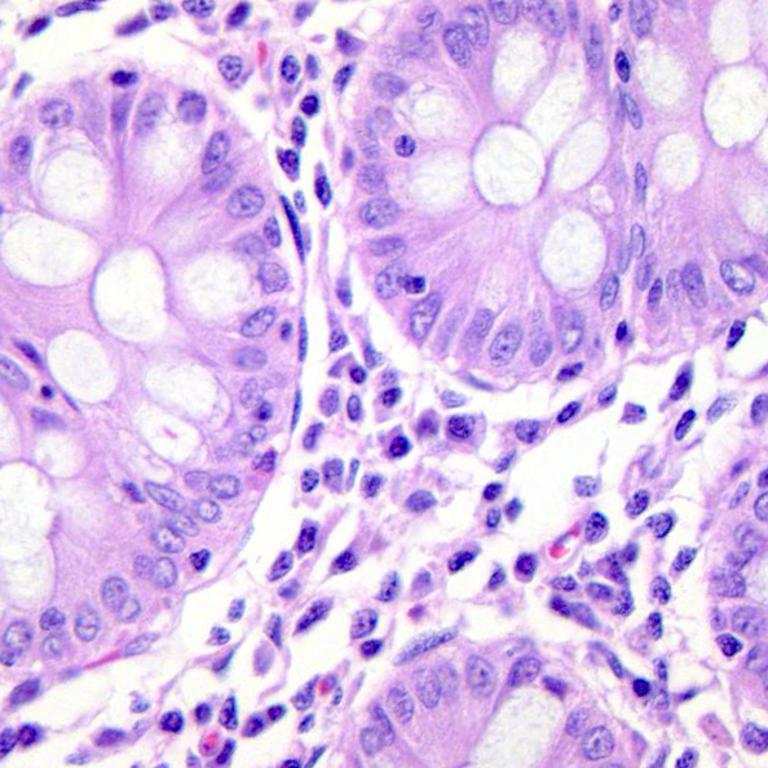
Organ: colon
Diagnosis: benign